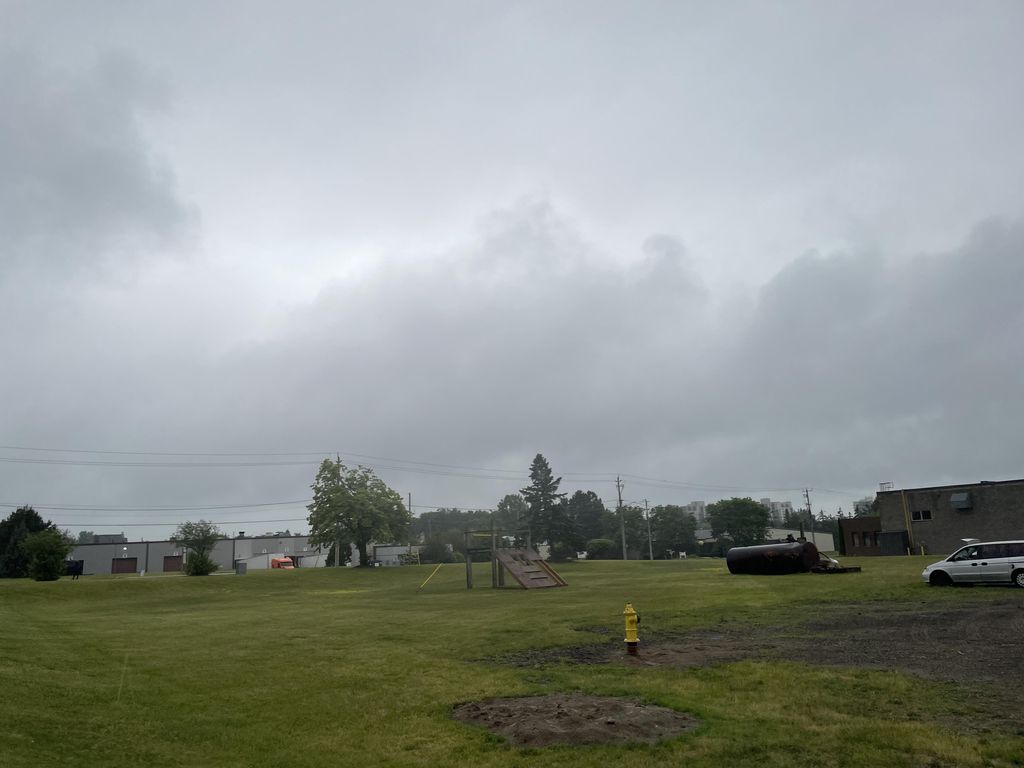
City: kitchener-waterloo